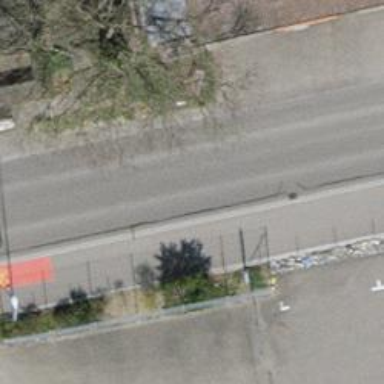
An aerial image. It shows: Public transport stop position.